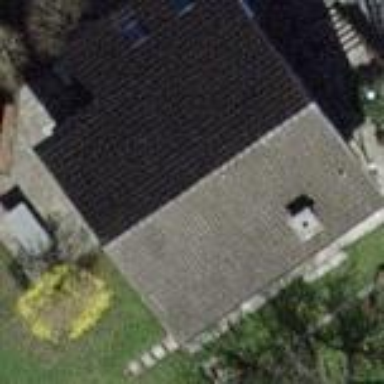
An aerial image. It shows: Simple house.